Question: I'd like to be able to visualize the difference between some lists of times on a timeline.
I can either return them with start and end time tuples:
'''
[(0.15119, 0.43909), (0.43909, 0.72698), (0.72698, 1.01189), (1.01189, 1.2968)]
'''
or just start time:
'''
[0.15119, 0.43909, 0.72698, 1.01189]
'''
And I would like to end up with something like this:

I've looked at 'graphviz', 'matplotlib' and 'networkx', and am guessing this is probably a relatively simple graph. Maybe there's a different tool altogether that would make the most sense.
Could someone offer either an example or a nudge in the right direction.
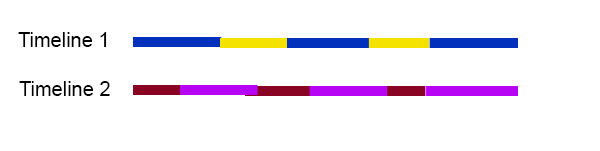
Answer: I think all you need to do is build a series of thick lines using your start and end values as x, and zeros as y (if I understand you correctly).
Ex:
'''
import matplotlib.pyplot as plt
x=[(0.15119, 0.43909), (0.43909, 0.72698), (0.72698, 1.01189), (1.01189, 1.2968)]
for i in x:
plt.plot(i,[0,0],linewidth=10)
plt.show()
'''
BTW, you can easily make the second set of times you gave from the first (plus the last ending time) using numpy:
'''
import numpy as np
times = np.array([0.15119, 0.43909, 0.72698, 1.01189, 1.2968])
time_pairs = np.transpose([times[:-1],times[1:]])
time_pairs.tolist()
'''
gives:
[[0.15119, 0.43909], [0.43909, 0.72698], [0.72698, 1.01189], [1.01189, 1.2968]]